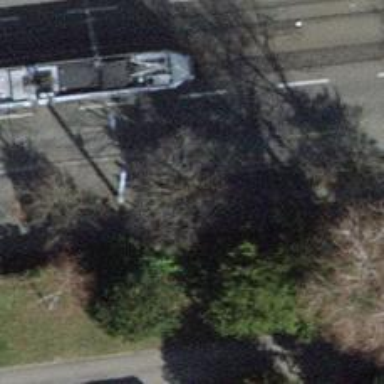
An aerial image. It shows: Tree-lined avenue.